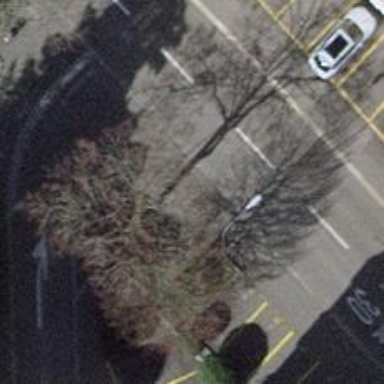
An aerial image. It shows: Avenue lined with trees.